Interaction volume radius: 5 \u00c5
Interaction volume height: 15 \u00c5
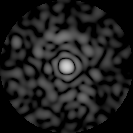
Disorder parameter: 0.7946